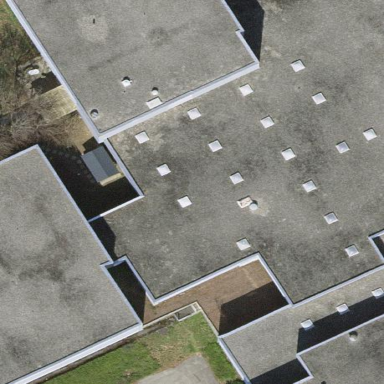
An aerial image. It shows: School building.